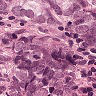
Metastatic tissue present: yes